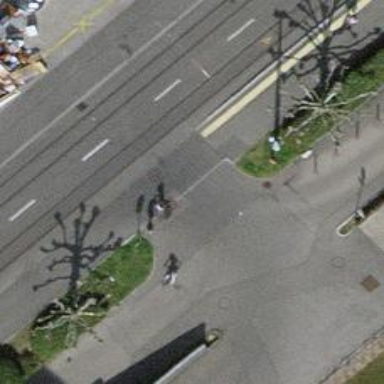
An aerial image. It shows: Tram railway line with electrified contact line.